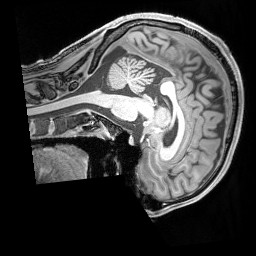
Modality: T1w
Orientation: sagittal
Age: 23
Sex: male
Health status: healthy
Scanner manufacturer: siemens
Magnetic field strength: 3 T
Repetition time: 1.65 s
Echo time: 0.00182 s